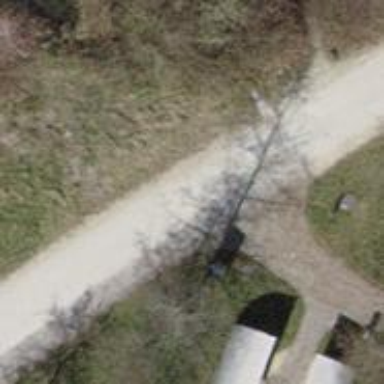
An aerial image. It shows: Unpaved footway.